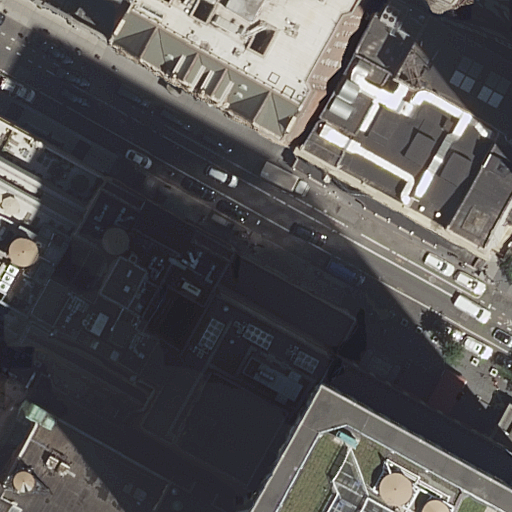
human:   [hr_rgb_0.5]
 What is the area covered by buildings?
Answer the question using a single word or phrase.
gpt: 7495m2

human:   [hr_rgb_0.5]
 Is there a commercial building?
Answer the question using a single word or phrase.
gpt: no

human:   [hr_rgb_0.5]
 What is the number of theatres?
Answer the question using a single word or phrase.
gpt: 1

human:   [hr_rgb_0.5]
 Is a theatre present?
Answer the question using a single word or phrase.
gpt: yes

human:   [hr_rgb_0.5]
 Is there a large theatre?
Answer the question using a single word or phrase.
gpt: yes

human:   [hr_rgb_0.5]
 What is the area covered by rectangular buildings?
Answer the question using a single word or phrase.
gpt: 1786m2

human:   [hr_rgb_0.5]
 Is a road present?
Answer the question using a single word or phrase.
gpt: yes

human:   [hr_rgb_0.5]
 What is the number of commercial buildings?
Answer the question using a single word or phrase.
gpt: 0

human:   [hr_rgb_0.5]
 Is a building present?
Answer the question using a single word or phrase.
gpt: yes

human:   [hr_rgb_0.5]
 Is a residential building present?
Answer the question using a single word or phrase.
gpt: yes

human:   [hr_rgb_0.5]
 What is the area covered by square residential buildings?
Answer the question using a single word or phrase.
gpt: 0m2

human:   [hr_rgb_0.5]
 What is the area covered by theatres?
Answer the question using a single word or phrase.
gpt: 1548m2

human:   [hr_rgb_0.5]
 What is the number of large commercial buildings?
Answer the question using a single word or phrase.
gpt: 0

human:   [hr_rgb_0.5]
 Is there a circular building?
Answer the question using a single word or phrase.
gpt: no

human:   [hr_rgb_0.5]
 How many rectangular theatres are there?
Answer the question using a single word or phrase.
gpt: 0

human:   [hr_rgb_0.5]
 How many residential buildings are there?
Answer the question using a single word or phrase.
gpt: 6

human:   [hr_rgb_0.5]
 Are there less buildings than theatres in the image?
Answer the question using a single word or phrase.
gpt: no

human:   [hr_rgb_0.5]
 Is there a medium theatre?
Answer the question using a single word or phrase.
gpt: no

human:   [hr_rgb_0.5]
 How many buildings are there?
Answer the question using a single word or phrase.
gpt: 11

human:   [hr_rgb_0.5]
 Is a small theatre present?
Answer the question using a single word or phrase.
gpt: no

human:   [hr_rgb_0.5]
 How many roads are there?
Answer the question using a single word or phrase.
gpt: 1

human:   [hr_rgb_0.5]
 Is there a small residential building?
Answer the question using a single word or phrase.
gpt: yes

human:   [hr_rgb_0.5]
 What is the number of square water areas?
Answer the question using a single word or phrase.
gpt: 0

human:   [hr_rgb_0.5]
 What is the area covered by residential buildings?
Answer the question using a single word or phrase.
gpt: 4903m2

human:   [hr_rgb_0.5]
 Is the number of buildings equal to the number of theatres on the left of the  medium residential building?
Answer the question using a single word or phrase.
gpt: no

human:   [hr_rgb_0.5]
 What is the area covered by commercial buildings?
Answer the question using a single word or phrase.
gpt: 0m2

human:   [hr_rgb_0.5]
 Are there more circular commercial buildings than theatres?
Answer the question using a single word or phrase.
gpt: no

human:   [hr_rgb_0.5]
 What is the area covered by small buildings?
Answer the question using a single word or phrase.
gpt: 120m2

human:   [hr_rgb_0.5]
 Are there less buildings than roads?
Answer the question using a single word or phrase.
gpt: no

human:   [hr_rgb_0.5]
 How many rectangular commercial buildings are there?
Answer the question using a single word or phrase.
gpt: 0

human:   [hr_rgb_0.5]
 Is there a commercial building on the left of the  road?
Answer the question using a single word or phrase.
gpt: no

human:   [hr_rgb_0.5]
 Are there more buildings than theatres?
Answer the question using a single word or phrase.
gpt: yes

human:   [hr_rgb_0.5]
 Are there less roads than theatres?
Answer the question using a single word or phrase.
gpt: no

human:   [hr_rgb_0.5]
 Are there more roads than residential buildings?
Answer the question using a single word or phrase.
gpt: no

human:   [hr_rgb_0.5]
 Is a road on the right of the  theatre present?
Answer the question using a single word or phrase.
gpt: no

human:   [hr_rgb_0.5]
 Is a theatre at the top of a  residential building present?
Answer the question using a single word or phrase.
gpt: yes

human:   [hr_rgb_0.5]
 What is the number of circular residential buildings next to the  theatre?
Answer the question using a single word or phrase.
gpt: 0

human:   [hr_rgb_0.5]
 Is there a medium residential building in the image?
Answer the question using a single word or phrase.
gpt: yes

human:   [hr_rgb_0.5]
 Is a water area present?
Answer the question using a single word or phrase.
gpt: no

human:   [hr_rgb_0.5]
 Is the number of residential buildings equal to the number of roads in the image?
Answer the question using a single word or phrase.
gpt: no

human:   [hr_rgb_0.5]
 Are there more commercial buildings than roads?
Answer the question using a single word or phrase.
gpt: no

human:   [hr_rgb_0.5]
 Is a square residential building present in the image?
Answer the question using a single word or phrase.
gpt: no

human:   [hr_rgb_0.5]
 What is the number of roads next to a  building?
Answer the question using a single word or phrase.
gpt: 1

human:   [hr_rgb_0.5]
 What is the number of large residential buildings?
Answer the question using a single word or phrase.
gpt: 4

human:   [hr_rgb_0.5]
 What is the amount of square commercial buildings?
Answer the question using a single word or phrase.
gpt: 0

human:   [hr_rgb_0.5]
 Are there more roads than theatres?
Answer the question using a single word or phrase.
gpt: no

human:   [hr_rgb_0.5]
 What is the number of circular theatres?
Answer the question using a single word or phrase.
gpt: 0

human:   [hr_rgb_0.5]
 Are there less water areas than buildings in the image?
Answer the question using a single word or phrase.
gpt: yes

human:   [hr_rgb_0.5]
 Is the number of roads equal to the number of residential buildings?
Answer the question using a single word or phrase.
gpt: no

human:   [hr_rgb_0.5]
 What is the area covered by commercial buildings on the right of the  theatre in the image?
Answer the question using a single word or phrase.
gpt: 0m2

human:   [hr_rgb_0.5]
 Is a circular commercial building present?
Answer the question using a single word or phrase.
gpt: no

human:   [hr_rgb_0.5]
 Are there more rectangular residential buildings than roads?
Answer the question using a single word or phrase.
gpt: no

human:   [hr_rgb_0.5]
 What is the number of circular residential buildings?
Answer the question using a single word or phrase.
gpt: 0

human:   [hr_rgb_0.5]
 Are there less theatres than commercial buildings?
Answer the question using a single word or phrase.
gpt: no

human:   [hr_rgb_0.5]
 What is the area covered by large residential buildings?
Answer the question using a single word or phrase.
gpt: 4659m2

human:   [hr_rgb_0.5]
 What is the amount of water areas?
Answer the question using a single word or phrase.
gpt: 0

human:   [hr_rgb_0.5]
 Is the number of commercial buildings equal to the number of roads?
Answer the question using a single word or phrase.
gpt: no

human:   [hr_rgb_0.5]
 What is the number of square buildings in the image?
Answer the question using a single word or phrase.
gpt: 0

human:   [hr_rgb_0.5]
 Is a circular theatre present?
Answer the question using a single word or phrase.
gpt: no

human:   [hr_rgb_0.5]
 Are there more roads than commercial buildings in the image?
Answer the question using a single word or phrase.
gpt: yes

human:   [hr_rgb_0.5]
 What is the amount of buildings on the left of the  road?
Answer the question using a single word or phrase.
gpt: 5

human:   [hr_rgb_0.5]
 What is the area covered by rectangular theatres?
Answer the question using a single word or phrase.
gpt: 0m2

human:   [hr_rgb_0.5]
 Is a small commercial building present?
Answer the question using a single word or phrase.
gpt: no

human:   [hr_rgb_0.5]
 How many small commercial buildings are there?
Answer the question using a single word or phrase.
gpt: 0